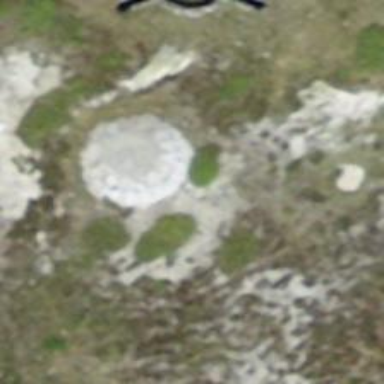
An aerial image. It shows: Turret associated with military.